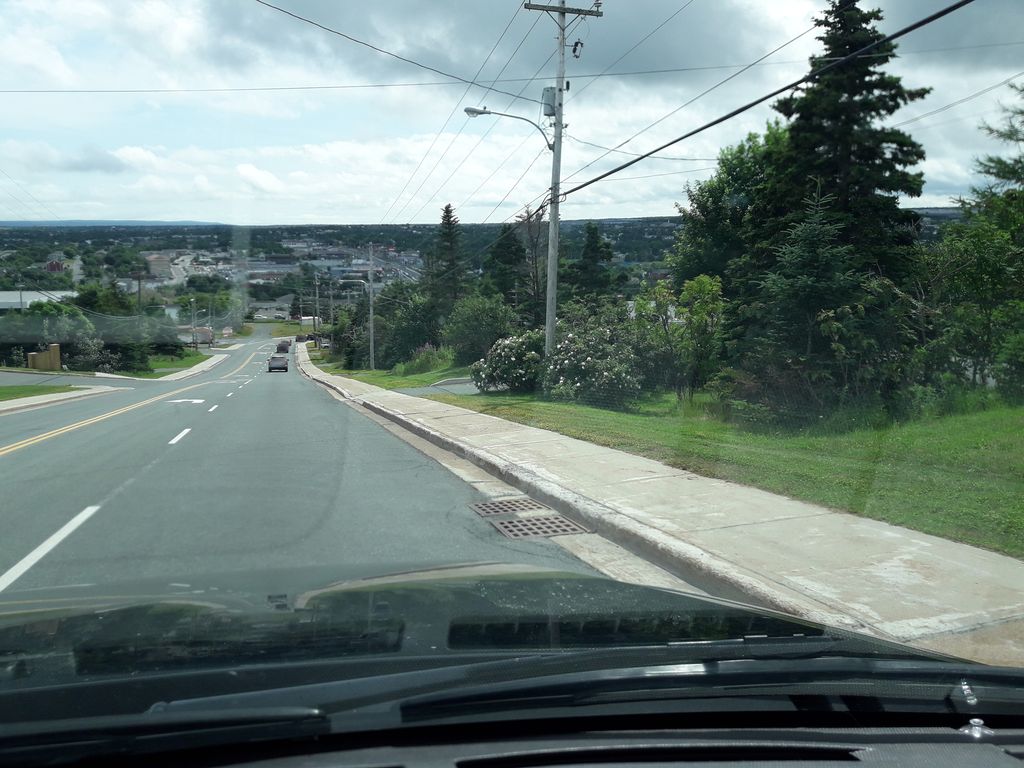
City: st_johns